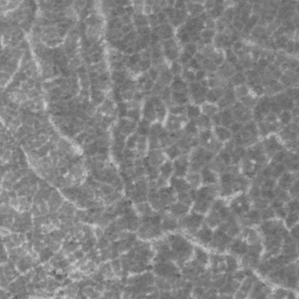
Label: frost